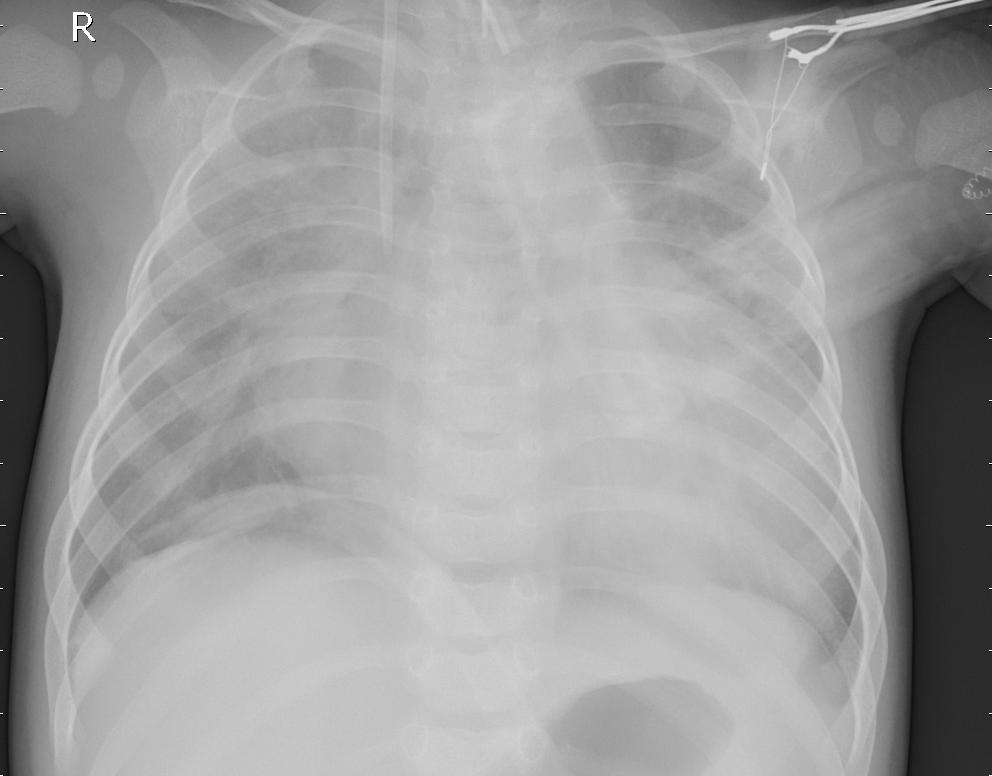
Diagnosis: PNEUMONIA